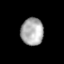
Tissue: lung
Cell type: Fibroblasts
Senescence score: 0.6321
Nuclear area (px): 597
Mean DAPI intensity: 173.797